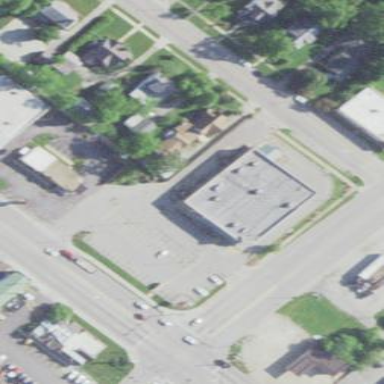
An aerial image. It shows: Pharmacy building providing healthcare services.